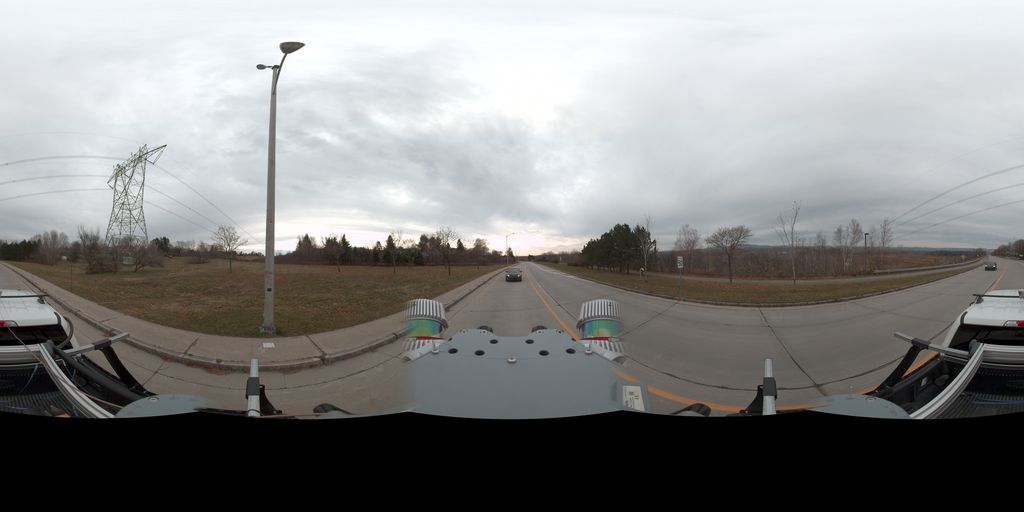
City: quebec_city